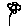
Label: flower